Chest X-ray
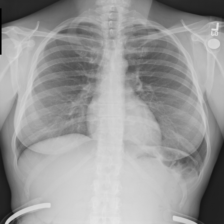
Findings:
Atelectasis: negative
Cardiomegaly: negative
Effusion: negative
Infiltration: negative
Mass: negative
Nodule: negative
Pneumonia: negative
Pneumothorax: negative
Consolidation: negative
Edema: negative
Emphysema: negative
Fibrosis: negative
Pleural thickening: negative
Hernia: negative